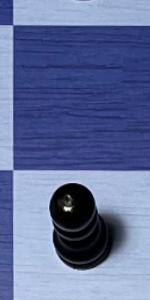
Label: Pawn_Black